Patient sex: F
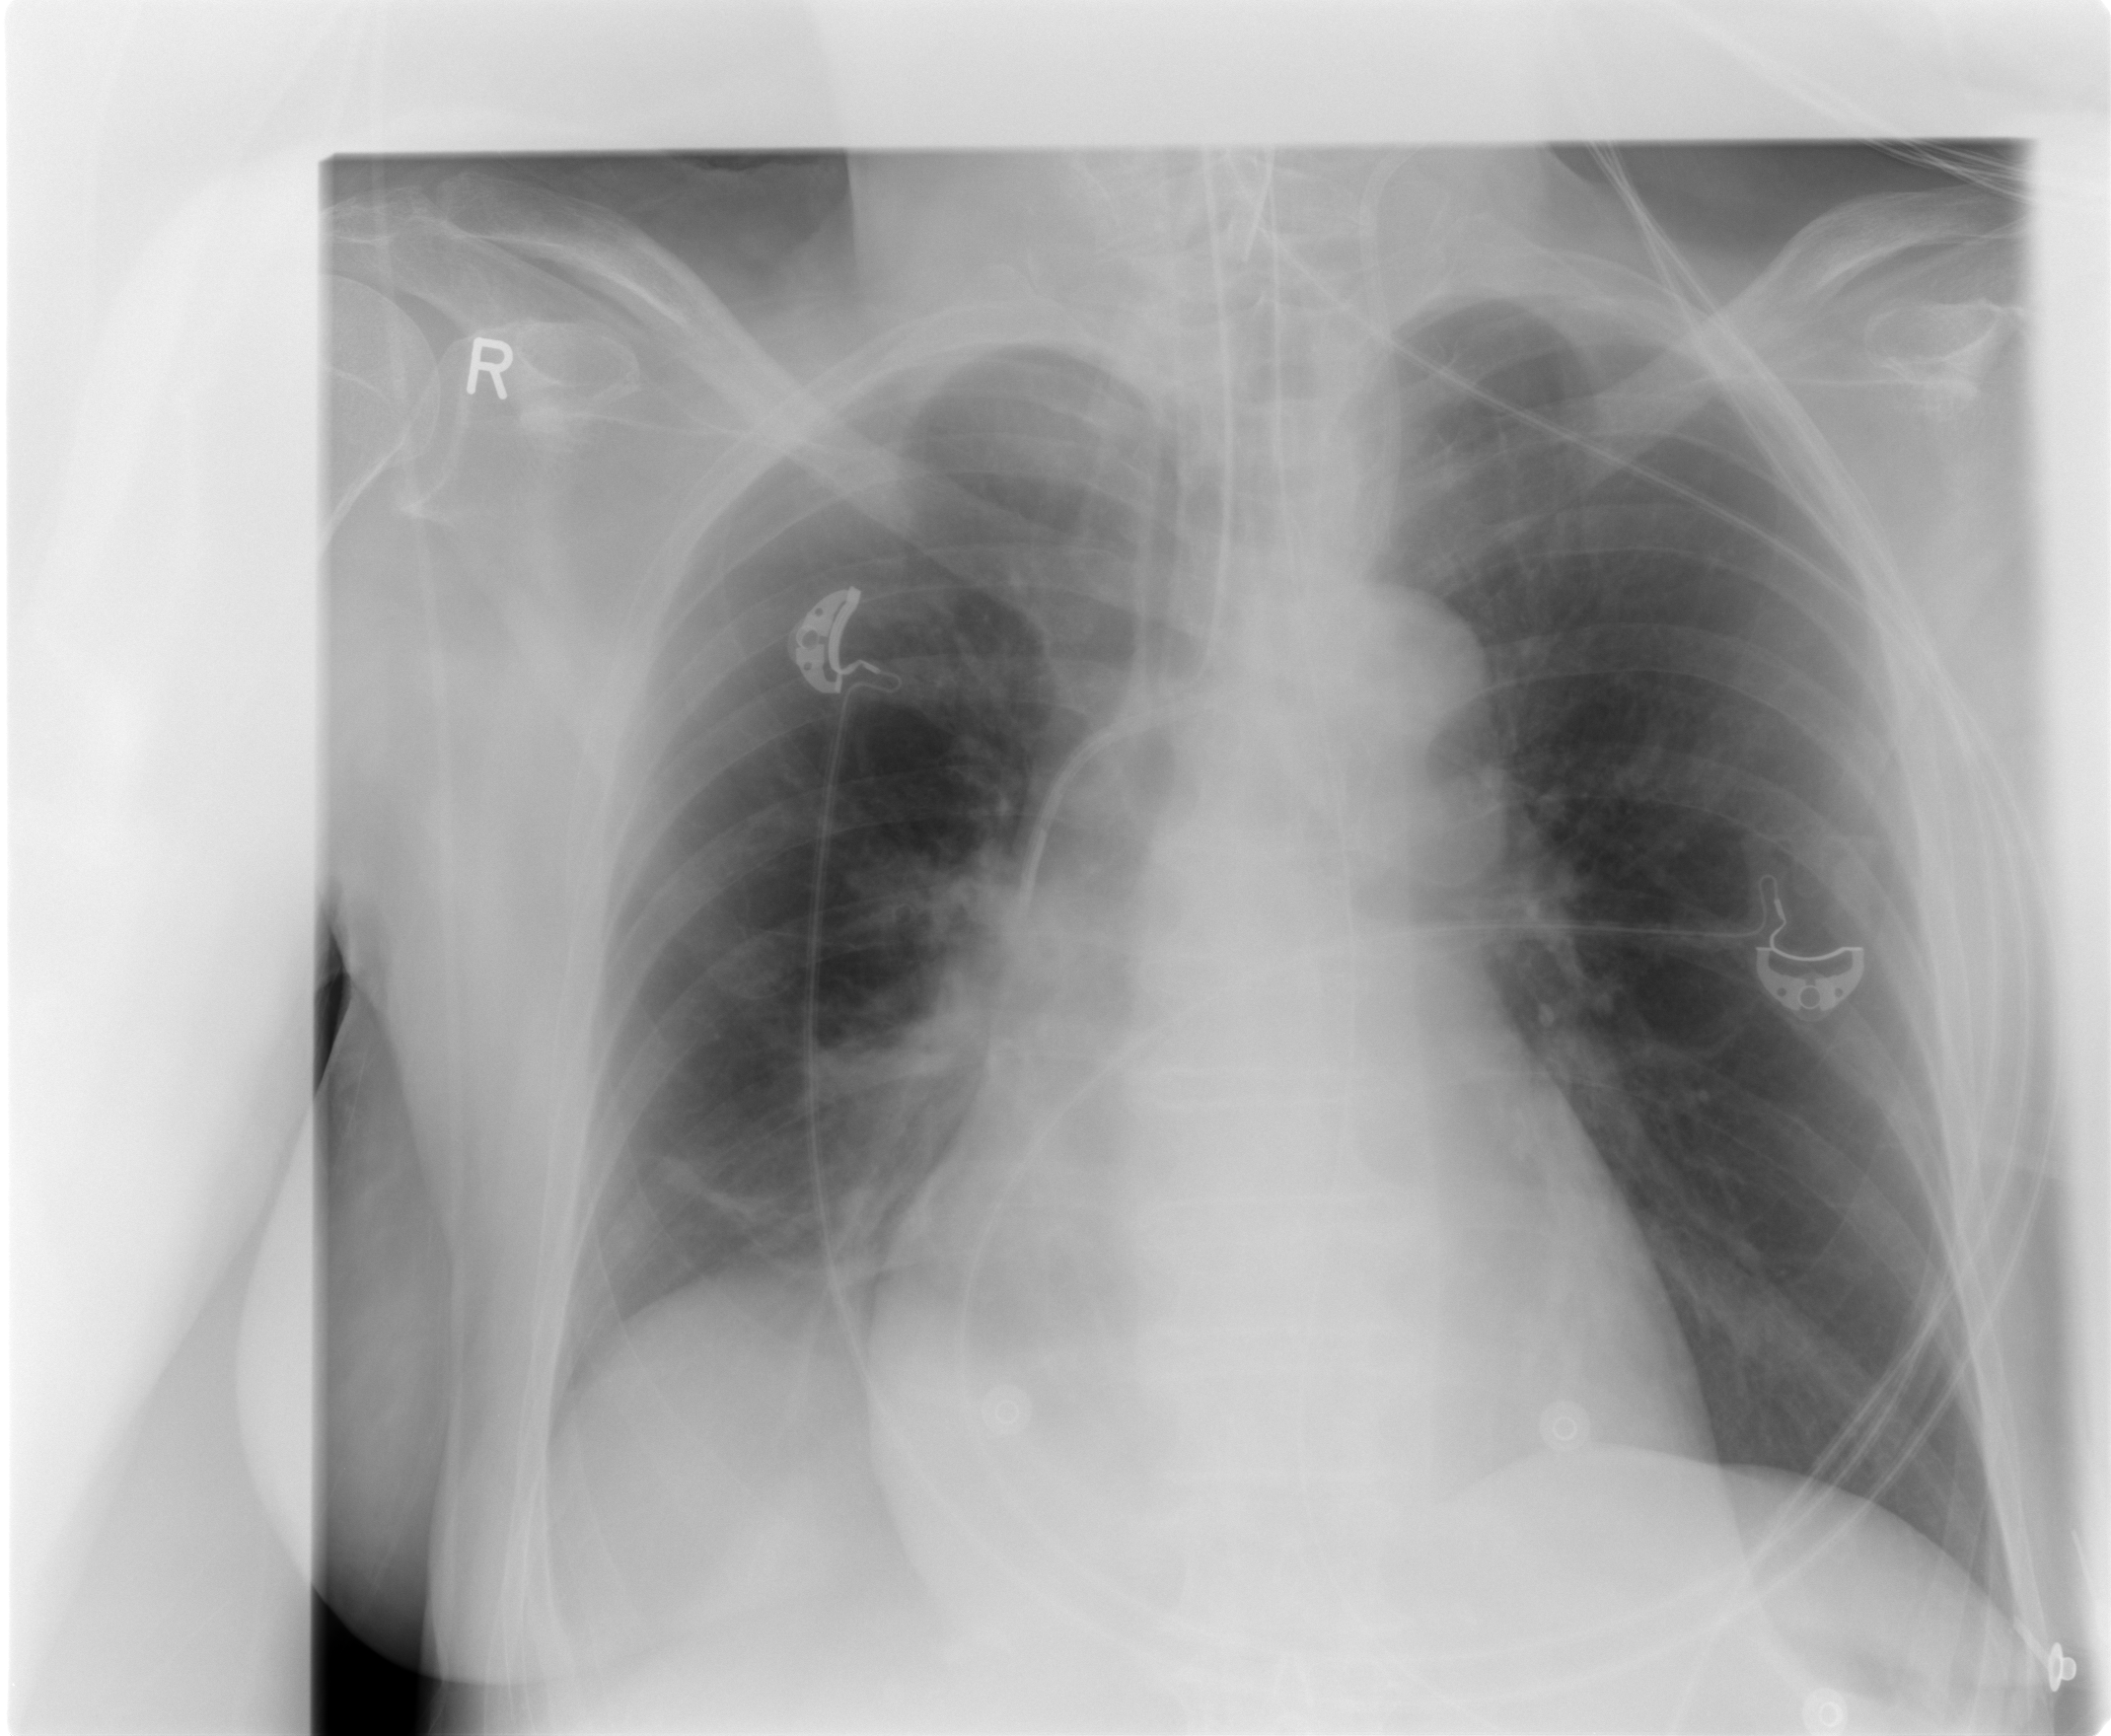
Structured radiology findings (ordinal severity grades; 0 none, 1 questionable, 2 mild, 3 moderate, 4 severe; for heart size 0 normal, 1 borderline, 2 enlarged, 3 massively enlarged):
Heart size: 0
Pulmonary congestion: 0
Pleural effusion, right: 0
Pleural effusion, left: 0
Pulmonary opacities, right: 2
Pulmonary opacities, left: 0
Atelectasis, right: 2
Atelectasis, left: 0